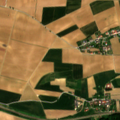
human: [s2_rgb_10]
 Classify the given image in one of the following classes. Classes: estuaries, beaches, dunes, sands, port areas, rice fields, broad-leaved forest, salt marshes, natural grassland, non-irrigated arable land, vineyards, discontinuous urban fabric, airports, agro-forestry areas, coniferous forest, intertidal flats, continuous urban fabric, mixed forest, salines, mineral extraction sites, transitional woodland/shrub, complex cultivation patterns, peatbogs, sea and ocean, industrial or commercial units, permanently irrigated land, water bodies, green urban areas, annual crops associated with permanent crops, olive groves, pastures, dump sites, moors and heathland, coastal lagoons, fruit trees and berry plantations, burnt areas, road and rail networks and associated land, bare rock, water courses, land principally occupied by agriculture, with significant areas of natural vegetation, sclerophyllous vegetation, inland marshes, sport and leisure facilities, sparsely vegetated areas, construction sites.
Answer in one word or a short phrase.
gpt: non-irrigated arable land, complex cultivation patterns, land principally occupied by agriculture, with significant areas of natural vegetation, mixed forest